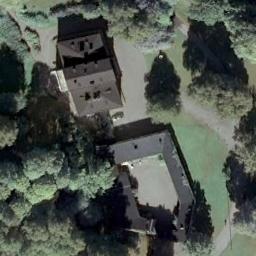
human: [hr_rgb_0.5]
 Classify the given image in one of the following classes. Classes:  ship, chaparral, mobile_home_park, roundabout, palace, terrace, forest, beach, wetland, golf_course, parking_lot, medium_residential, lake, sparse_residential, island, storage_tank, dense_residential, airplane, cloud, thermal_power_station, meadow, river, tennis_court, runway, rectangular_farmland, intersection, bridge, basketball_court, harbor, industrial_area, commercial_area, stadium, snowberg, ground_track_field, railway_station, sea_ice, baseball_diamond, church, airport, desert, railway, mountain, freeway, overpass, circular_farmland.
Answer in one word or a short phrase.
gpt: palace